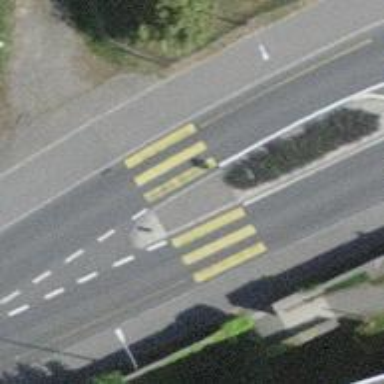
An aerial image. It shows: Footway with zebra crossing.